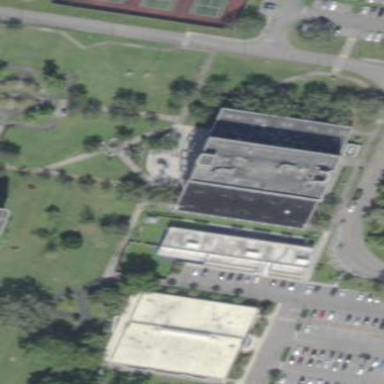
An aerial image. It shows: University building.